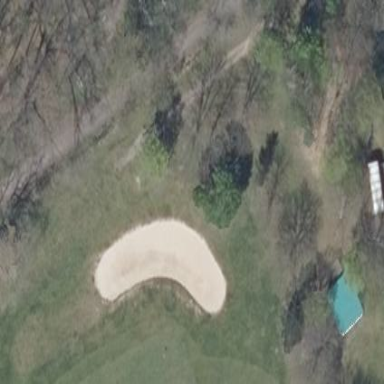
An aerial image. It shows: Sand bunker on golf course.